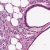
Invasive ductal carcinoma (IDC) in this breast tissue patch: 0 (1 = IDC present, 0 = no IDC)